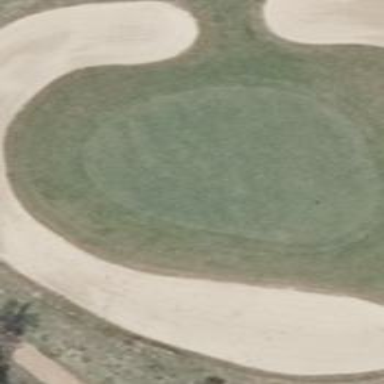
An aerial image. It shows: Sandy area is golf bunker.